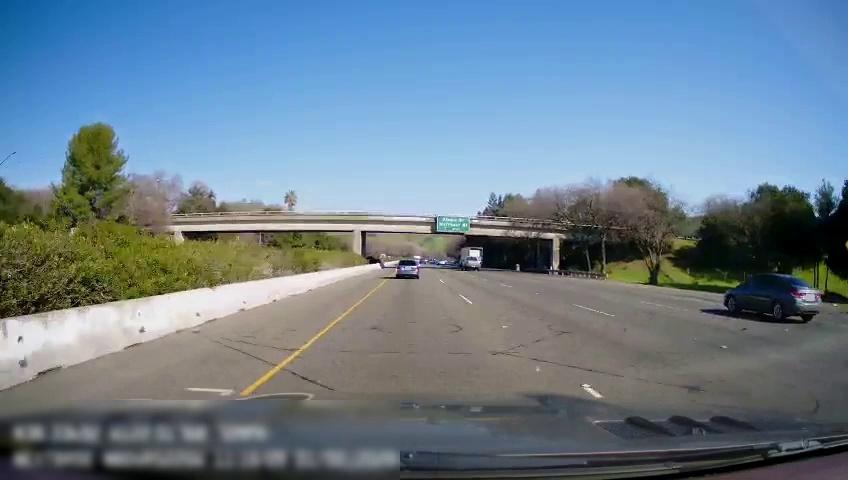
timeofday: Day
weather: Sunny
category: Drivable Space
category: Vehicles | Truck
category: Vehicles | Truck
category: Vehicles | Car
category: Vehicles | SUV
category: Lanes | Current Lane
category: Lanes | Current Lane
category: Lanes | Alternate Lane
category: Lanes | Alternate Lane
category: Traffic | Signs